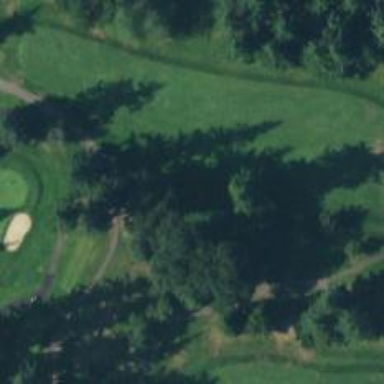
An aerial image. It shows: Pathway for golfing.